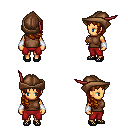
a pixel art fantasy rpg character, female body template, human, tanned skin, brown sleeveless shirt, red pants, brunette right-swept hairstyle, leather cap, white cloth bracers, ghillies, four views (front, back, left, right), 2x2 character sprite sheet, small pixel art, hard edges, no anti-aliasing